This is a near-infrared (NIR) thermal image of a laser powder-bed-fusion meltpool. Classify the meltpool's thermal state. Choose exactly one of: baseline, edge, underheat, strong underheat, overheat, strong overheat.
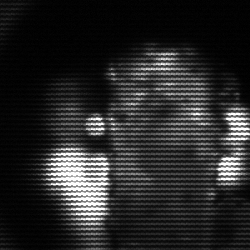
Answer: strong underheat